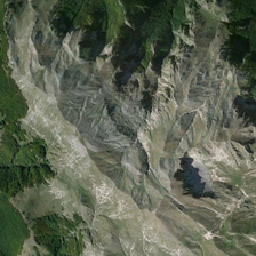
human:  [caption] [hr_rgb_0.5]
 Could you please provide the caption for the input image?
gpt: grey mountains with some plants surround this small lake.

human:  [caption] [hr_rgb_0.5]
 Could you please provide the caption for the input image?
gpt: The small lake is surrounded by gray mountains and some plants.

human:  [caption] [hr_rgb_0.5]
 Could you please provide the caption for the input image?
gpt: Some plants and the Gree mountains surround this small lake.

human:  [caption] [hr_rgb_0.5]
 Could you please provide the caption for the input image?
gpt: There are some mountains and plants around the small lake.

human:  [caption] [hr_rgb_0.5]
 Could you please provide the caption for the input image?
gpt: Gray mountains with some plants surround this small lake.